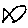
Label: fish